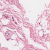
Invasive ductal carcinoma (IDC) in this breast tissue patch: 0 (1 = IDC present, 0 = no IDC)